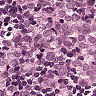
Metastatic tissue present: yes